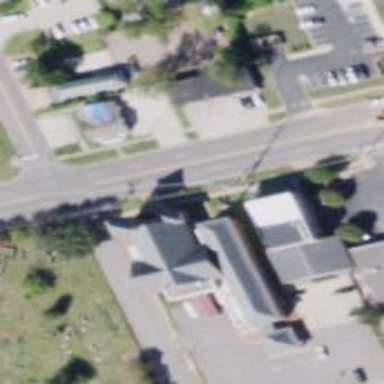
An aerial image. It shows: Building serving as place of worship.